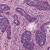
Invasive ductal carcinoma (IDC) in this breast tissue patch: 1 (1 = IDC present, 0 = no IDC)